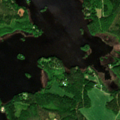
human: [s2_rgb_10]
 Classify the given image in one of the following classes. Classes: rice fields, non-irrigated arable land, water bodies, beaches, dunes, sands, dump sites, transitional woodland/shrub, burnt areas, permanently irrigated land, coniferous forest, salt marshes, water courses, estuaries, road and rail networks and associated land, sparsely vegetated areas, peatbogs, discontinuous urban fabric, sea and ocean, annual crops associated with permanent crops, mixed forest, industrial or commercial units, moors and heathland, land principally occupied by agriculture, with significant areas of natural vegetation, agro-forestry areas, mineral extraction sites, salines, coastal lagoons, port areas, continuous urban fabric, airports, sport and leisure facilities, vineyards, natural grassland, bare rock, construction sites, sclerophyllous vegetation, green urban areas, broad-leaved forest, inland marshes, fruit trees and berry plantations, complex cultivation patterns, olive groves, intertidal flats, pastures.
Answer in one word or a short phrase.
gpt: mixed forest, water bodies